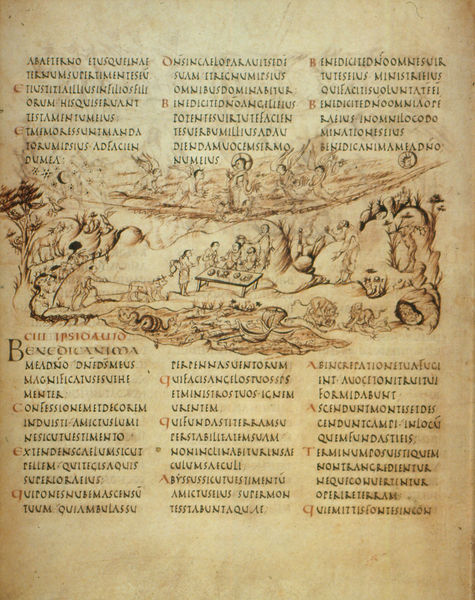
Titel: Utrecht Psalter
Standort: Herkunftsort: Reims (EU - F)
Institution: Utrecht, Universitätsbibliothek
Schlagwörter: baum, himmel, bäume, gelb, landschaft, menschen, braun, hintergrund, tisch, zeichnung, tier, leute, bibel, geschichte, historie, blatt, pflanze, höhle, wald, schrift, papier, spalten, essen, brot, buch, druck, seite, text, buchstaben, worte, buchseite, pergament, handschrift, pilze, wort, sonnenblume, latein, mal, sätze, satz, brauun, b, c, latainisch, lbibel, epidauros